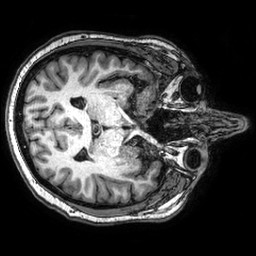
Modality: T1w
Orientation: axial
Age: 55
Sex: male
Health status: healthy